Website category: game
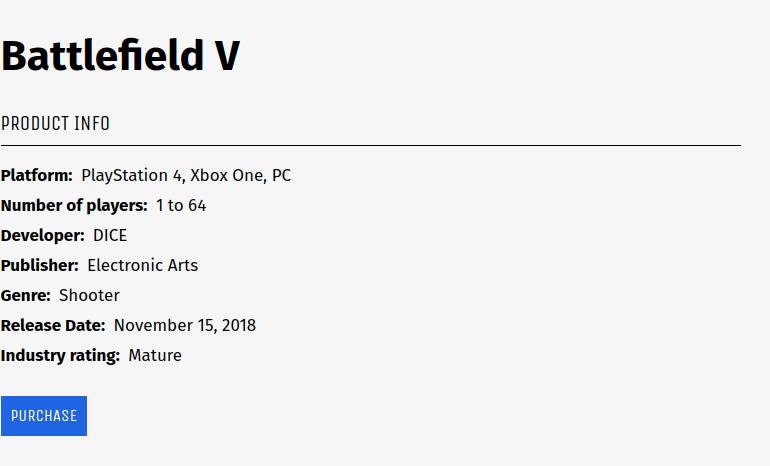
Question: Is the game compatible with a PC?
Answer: yes

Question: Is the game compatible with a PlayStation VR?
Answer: no

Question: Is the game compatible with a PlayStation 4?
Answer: yes

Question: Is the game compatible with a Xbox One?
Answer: yes